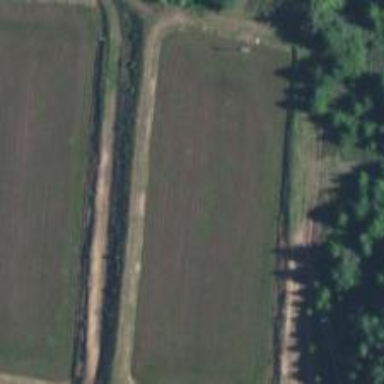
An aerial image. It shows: Cranberry bog used as farmland.